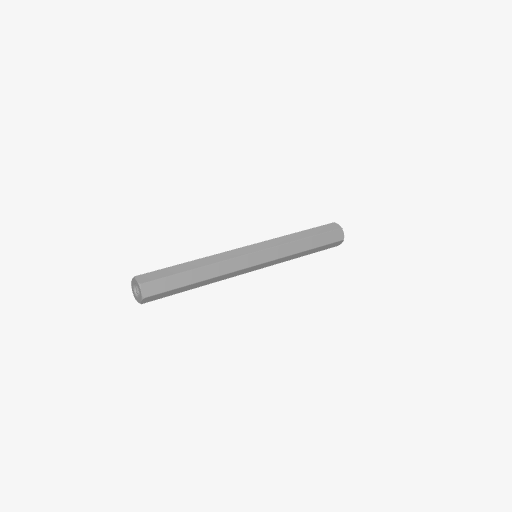
Part: Standoff8RID72